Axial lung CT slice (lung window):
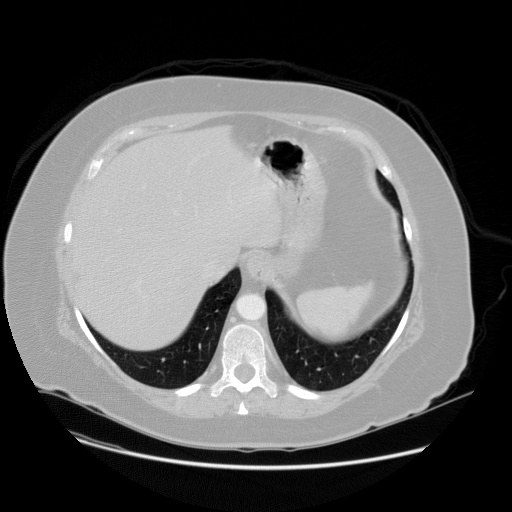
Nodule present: no